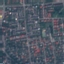
Land use / land cover: Residential